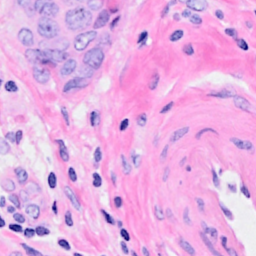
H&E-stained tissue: Breast